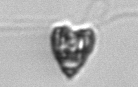
Label: Pyramimonas_longicauda